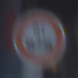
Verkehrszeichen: TatsaechlicheAchslast
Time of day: SunriseSunset
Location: Outdoor (Urban)
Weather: PartlyCloudy
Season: NotSpecified
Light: Natural